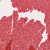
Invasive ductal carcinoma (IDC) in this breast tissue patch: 0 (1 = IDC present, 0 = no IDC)